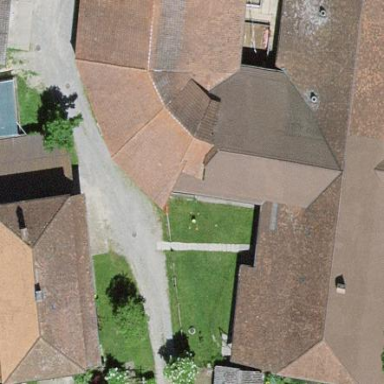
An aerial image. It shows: Farm building.